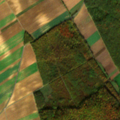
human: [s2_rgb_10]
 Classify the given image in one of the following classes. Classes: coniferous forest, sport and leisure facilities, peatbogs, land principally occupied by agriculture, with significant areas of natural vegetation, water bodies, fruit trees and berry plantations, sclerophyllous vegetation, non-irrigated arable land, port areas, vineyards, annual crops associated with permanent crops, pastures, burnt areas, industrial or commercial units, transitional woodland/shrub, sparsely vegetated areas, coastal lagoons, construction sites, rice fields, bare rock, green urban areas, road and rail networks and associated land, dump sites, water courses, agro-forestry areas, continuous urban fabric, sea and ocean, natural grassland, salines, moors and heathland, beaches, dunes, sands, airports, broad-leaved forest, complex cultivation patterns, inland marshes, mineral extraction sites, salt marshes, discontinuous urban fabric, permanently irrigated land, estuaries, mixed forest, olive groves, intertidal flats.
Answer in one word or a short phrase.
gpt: non-irrigated arable land, broad-leaved forest